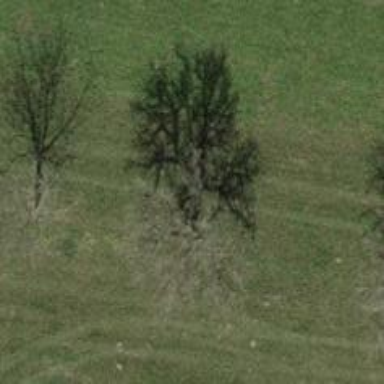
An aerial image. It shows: Beautiful tree in nature.